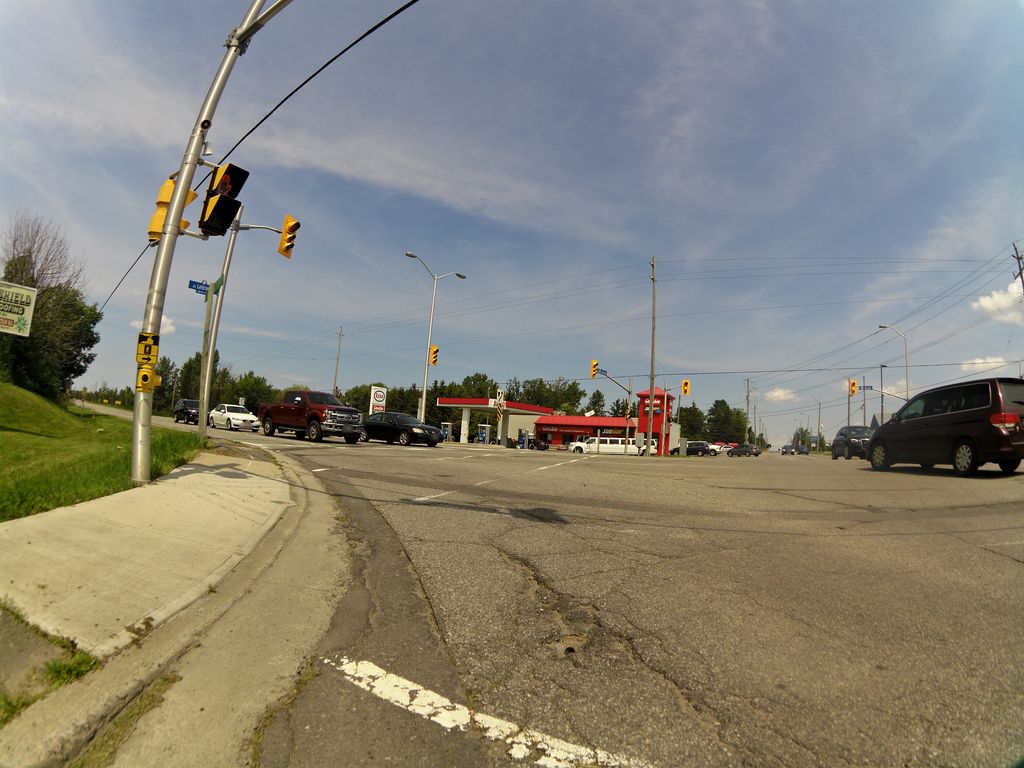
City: ottawa-gatineau